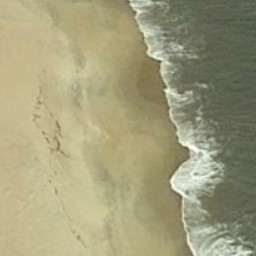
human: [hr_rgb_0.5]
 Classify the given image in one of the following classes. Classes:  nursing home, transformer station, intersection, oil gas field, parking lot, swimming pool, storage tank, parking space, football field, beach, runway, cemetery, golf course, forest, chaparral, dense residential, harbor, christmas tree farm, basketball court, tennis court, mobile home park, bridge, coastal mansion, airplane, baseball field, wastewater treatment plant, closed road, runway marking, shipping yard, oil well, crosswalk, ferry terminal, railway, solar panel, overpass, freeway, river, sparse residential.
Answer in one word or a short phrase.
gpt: beach